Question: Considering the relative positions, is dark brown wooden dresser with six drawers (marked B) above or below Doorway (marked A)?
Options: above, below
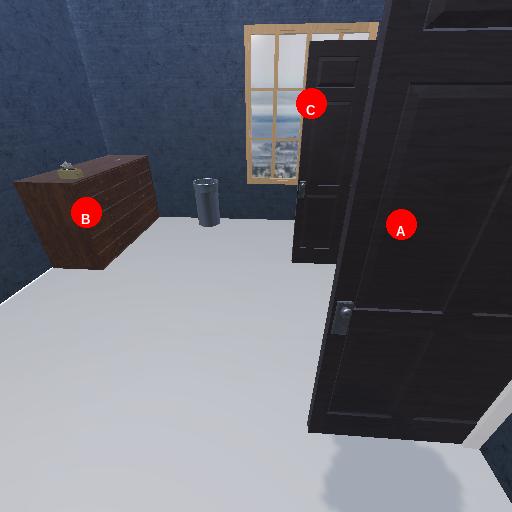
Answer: above